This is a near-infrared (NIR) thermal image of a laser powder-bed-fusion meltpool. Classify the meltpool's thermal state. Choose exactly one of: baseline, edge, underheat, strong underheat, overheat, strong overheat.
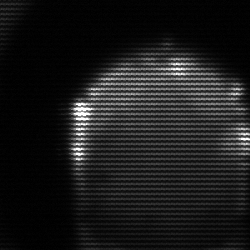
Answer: edge